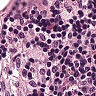
Metastatic tissue present: no